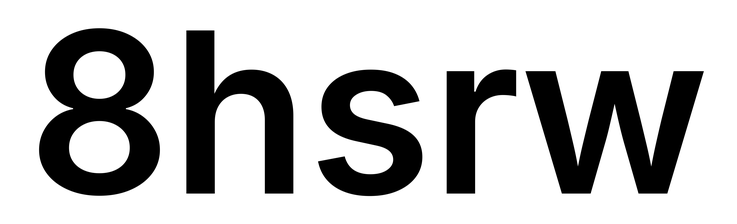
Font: Inter_SemiBold